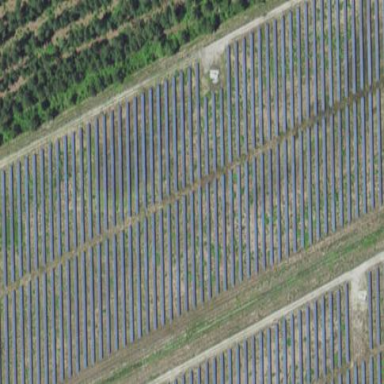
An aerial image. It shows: Solar power plant with photovoltaic technology surrounded by fence.